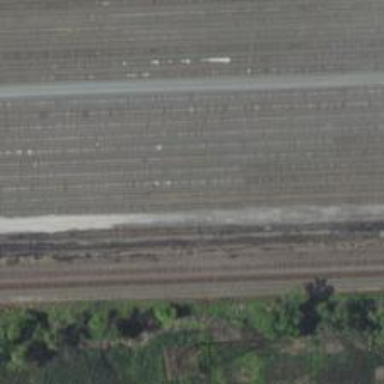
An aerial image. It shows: Abandoned railway siding.